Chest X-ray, AP view. Patient: 44 years old, sex M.
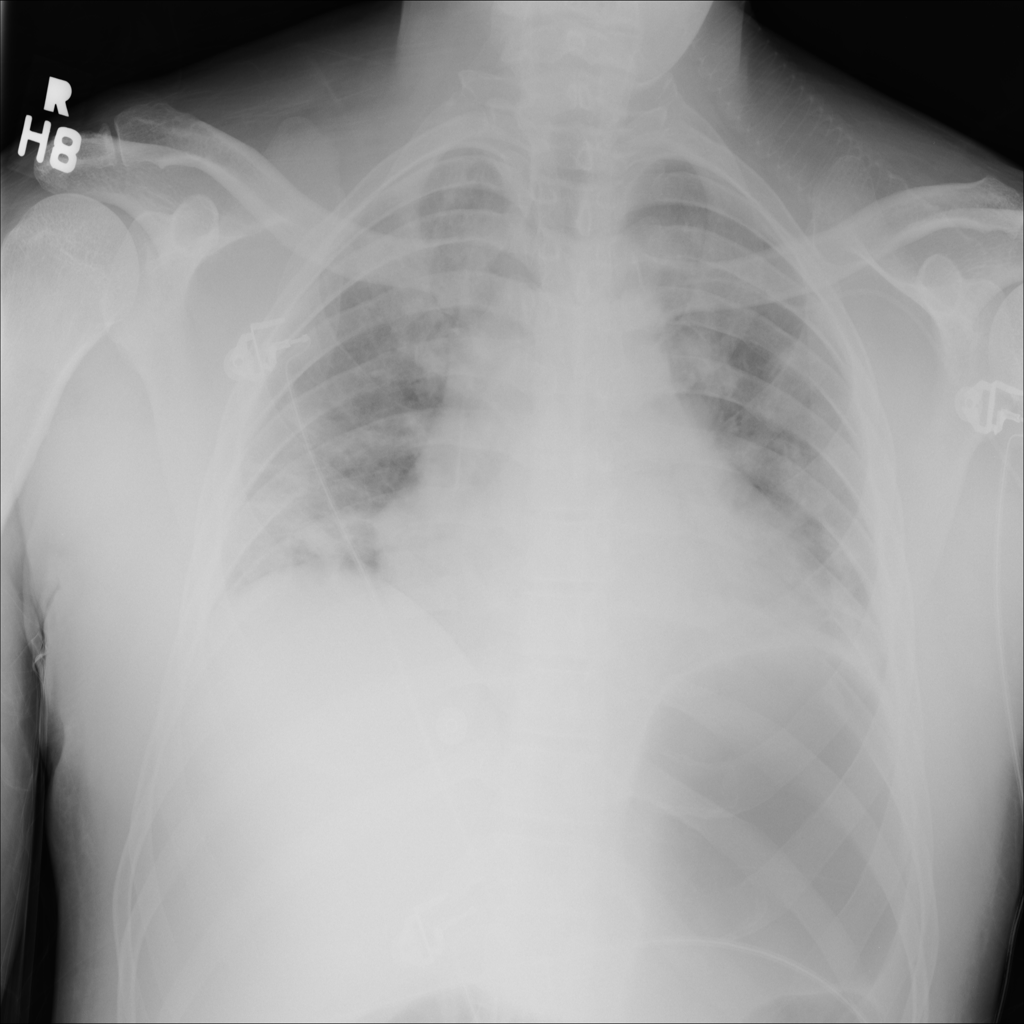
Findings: Infiltration